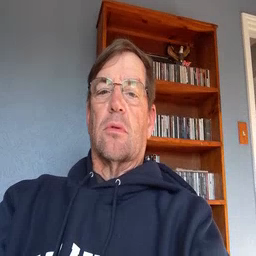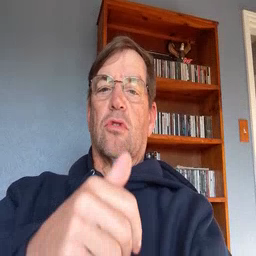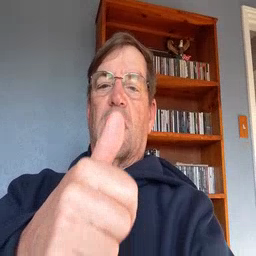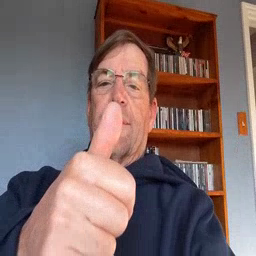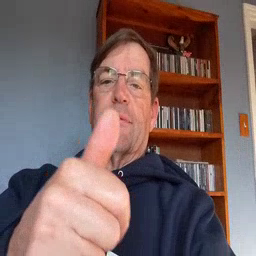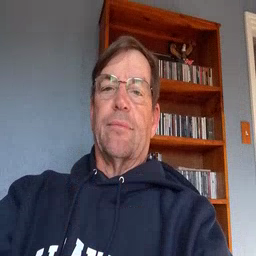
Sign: yourself